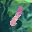
Label: 1